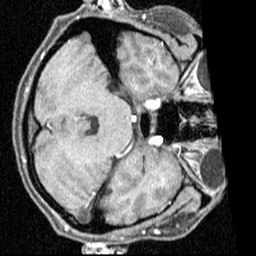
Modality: angio
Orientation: axial
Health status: ill
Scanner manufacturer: siemens
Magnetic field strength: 1.5 T
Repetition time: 0.039 s
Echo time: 0.00502 s